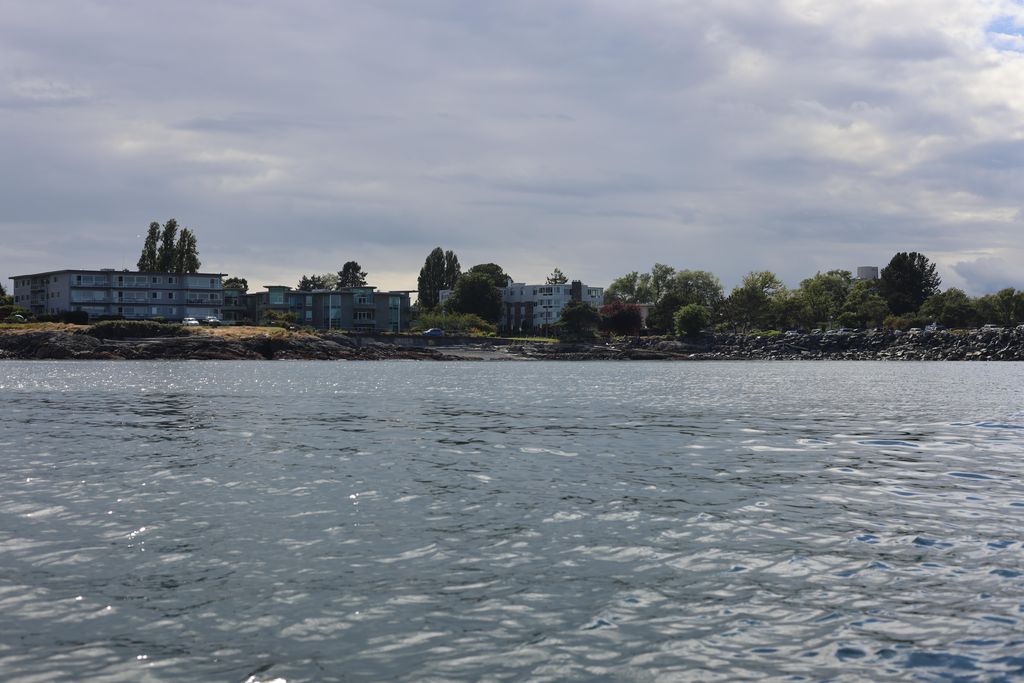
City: victoria